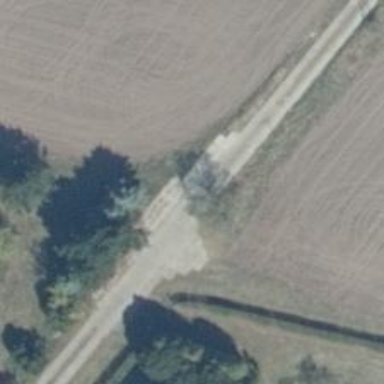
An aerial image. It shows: Service road with grade1 concrete surface. It is used for agricultural purposes.